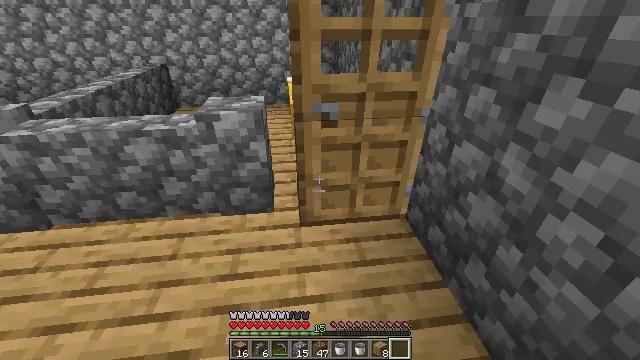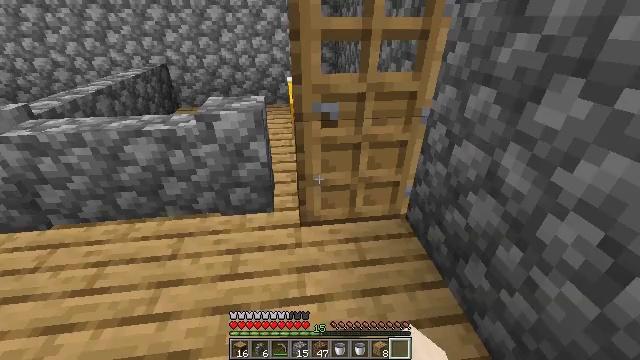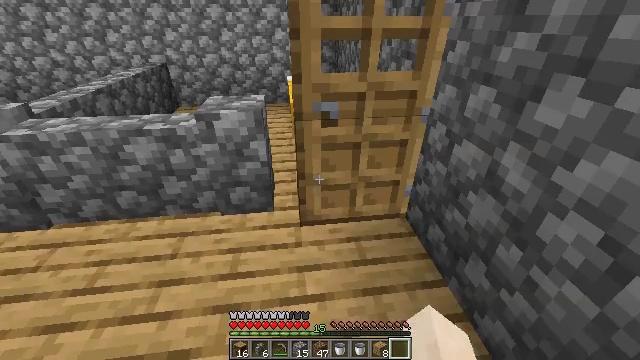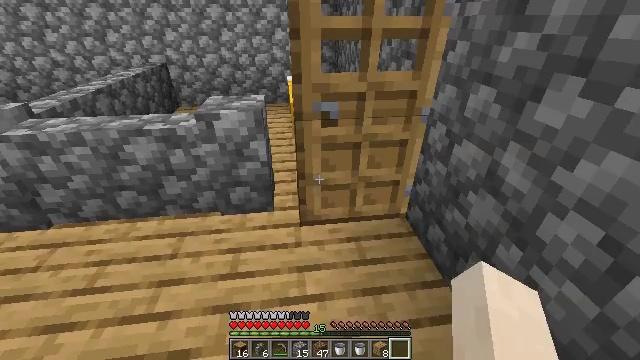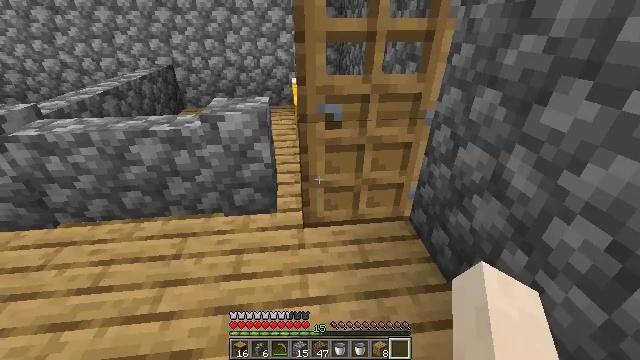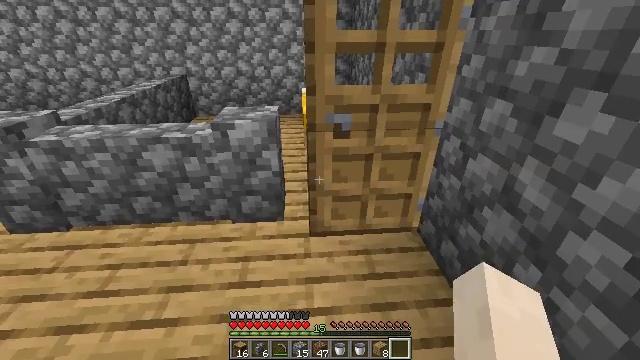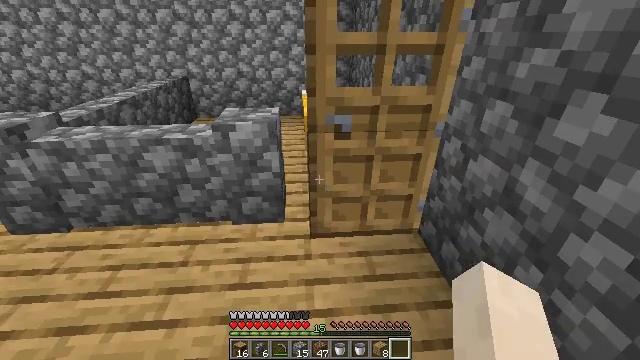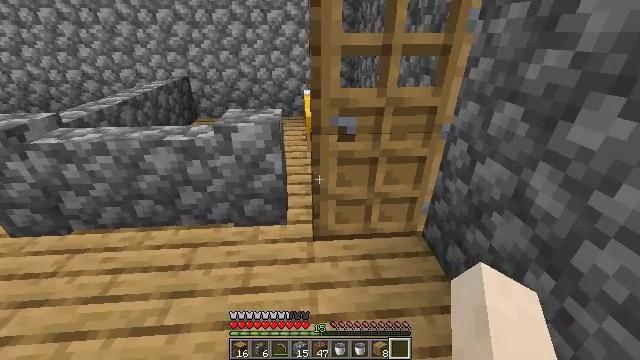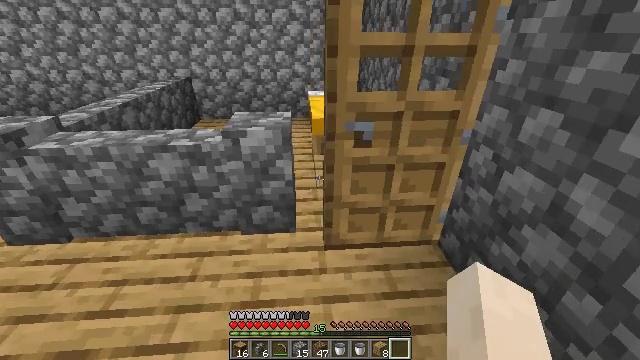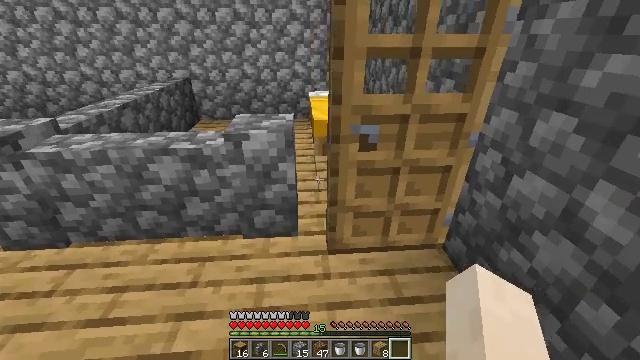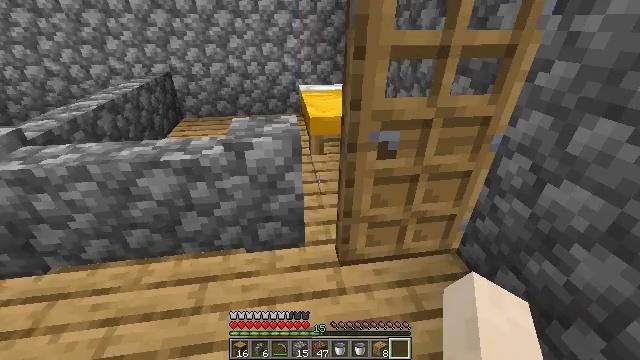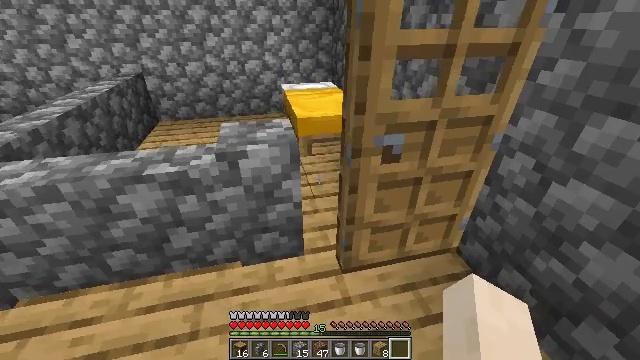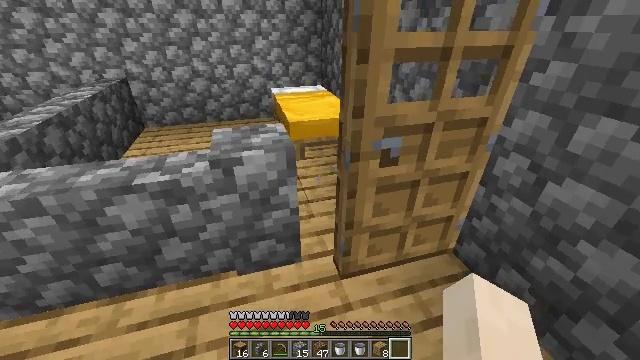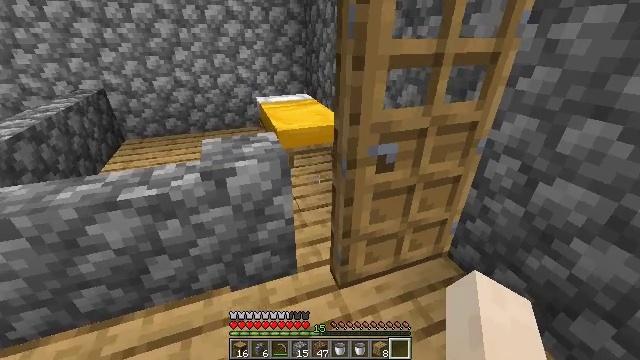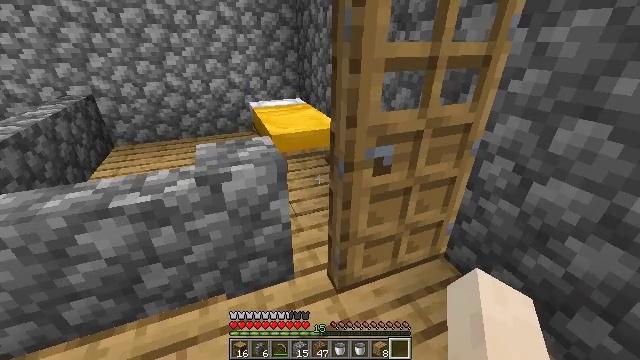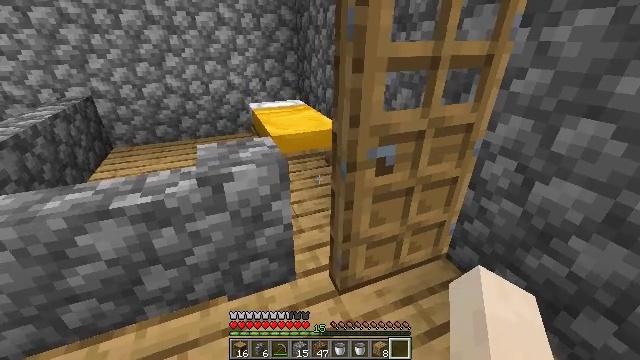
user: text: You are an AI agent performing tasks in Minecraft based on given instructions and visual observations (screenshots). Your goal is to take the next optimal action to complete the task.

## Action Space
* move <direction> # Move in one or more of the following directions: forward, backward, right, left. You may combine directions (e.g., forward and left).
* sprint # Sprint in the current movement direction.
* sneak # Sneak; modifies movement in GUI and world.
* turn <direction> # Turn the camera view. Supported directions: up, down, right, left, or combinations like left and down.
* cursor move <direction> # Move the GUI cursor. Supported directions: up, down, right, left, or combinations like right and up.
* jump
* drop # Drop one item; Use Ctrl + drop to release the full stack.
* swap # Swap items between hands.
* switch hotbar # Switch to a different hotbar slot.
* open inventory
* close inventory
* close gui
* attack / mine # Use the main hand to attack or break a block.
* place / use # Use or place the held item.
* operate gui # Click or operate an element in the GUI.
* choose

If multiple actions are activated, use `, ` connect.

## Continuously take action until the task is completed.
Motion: motion action
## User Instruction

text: Attack the oak door to gather it.
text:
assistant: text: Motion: no_op
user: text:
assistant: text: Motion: no_op
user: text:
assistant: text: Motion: no_op
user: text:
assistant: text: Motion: no_op
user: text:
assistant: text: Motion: turn left and up
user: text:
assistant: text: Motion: no_op
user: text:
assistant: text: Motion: move forward and move left
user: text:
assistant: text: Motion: move forward and move left
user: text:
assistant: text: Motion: move forward and move left
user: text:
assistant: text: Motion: move forward and move left, turn right and down
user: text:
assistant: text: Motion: turn right
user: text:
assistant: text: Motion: turn right
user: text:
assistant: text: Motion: turn right and up
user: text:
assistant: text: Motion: turn right
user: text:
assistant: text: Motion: use / place
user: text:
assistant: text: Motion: use / place
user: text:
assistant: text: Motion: use / place
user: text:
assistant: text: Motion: no_op
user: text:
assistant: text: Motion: no_op
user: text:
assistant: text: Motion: turn right
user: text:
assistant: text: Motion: turn right
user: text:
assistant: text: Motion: turn right
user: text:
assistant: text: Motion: turn right
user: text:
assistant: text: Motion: no_op
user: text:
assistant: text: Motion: use / place
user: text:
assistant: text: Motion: use / place
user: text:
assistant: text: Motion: use / place
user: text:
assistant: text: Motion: use / place
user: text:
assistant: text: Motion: no_op
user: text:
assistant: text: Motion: no_op